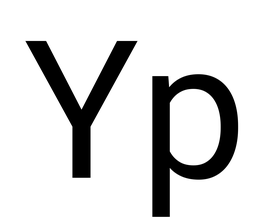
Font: Roboto_Regular